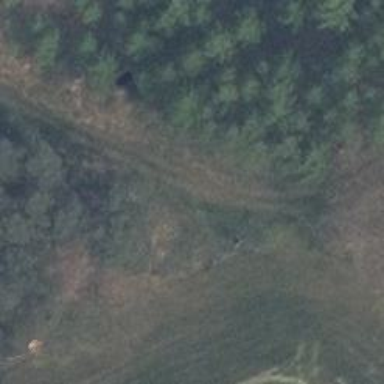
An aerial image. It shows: Hunting stand.